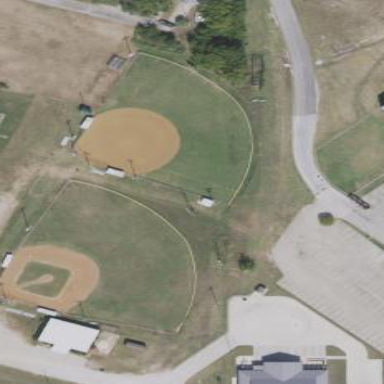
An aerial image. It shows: Baseball pitch for leisure and sports activities.